Проводниками называются материальные тела, в которых при наличии электрического поля возникает упорядоченное движение зарядов, то есть электрический ток. Закон, связывающий силу тока $I$, протекающего по проводнику, с разностью потенциалов (напряжением) $U$, приложенной к его концам, был открыт экспериментально Георгом Омом (1787–1854) и имеет вид $$I=\frac{U}{R}, \tag{1}$$ где $R$ — величина, называемая сопротивлением проводника. Рассмотрим малый элемент проводника длиной $l$ и поперечным сечением $S$, к концам которого приложена разность потенциалов $U$. Пусть $\sigma$ — удельная электрическая проводимость вещества, которая является величиной, обратной удельному электрическому сопротивлению $\rho$. Электрическое сопротивление элемента проводника и сила тока, текущего по нему, равны$$R=\rho\frac{l}{S}=\frac{1}{\sigma}\frac{l}{S}, \quad I=jS, \tag{2}$$где введена плотность тока $j$, представляющая собой количество заряда, проходящего в единицу времени через единицу поперечного сечения проводника и зависящая от концентрации электронов и их средней скорости упорядоченного движения.  Принимая во внимание, что $E=U/l$ — напряженность электрического поля, из $(1)$ и $(2)$ получаем локальную (дифференциальную) форму записи закона Ома $$j=\sigma E. \tag{3}$$ Учитывая, что направления векторов напряженности электрического поля и плотности тока в проводнике одинаковы, это соотношение можно записать в векторном виде $$\operatorname{j}=\sigma\operatorname{E}. \tag{4}$$
Исходя из закона Джоуля-Ленца, впервые открытом Джеймсом Джоулем и позже Эмилем Ленцем, определите объемную плотность тепловой мощности $P_V$, выделяемой в проводнике, то есть теплоты, образующейся в $1~м^3$ проводника за $1~с$. Ответ выразите через $E$ и $\sigma$ . Немецкий физик Пауль Друде, после открытия Джозефом Джоном Томпсоном электрона в 1900 году, предложил так называемую классическую теорию электропроводности металлов. Согласно этой теории электроны с концентрацией $n$, массой $m$ и зарядом $−e$ могут свободно перемещаться в ионной кристаллической решетке металла, периодически сталкиваясь с ионами в узлах и передавая им свою кинетическую энергию.Действительное движение электрона очень сложное, поскольку он находится в хаотическом тепловом движении. Под влиянием внешнего поля все электроны получают одинаковое ускорение и приобретают дополнительную скорость. В результате возникает упорядоченное движение электронов, то есть электрический ток. Нас будет интересовать только это упорядоченное движение электронов, которое накладывается на их хаотическое тепловое движение.  Так как реальная картина электропроводности очень сложна, примем следующую упрощенную модель. Допустим, что электрон с начальной нулевой скоростью ускоряется в течении времени $\tau$, затем сталкивается с ионом и отдает ему всю приобретенную кинетическую энергию. Затем он снова начинает ускоряться, через время $\tau$ снова сталкивается с ионом и так далее. $\textit{При этом электроны между собой не взаимодействуют}$.
Определите вектор средней упорядоченной скорости движения электронов $\operatorname{u}$. Ответ выразите через $e$, $\operatorname{E}$, $m$ и $\tau$.
Плотность тока определяется компонентой средней скорости, параллельной вектору напряженности внешнего электрического поля $E$. Покажите, что в этой модели справедлив закон Ома и найдите проводимость металла $\sigma$. Ответ выразите через $e$, $n$, $m$ и $\tau$.
Какое количество теплоты $Q_V$ передают электроны кристаллической решетке в $1~м^3$ проводника за $1~с$. Ответ выразите через $e$, $\operatorname{E}$, $n$, $m$ и $\tau$. Важным гальваномагнитным явлением является изменение проводимости проводника, помещенного в поперечное магнитное поле. Это явление называется эффектом магнетосопротивления. Как показывает опыт, относительное изменение удельной проводимости $\Delta \sigma/\sigma$ при не очень сильных магнитных полях с индукцией $B$ выражается формулой $$\frac{\Delta\sigma}{\sigma}=\frac{\sigma(B)-\sigma(B=0)}{\sigma(B=0)}=\mu B^{\nu}, \tag{5}$$ где $\mu$ и $\nu$ — некоторые постоянные.
Найдите зависимости проекций скорости электрона на оси координат $u_x(t)$ и $u_y(t)$ от времени $t$ между двумя последовательными столкновениями. Ответ выразите через $e$, $E$, $B$, $m$ и $t$.
Плотность тока определяется компонентой средней скорости, параллельной вектору напряженности внешнего электрического поля $E$. Считая величину индукции магнитного поля $B$ достаточно малой, определите значения постоянных $\mu$ и $\nu$ в формуле $(5)$. Ответ выразите через $e$, $m$ и $\tau$. Эдвин Холл в 1879 году открыл явление возникновения поперечной разности потенциалов, называемой холловским напряжением, при помещении проводника с током в постоянное магнитное поле. В простейшем рассмотрении эффект Холла выглядит следующим образом. Пусть через металлический брус в слабом магнитном поле $B$ течёт электрический ток под действием напряжённости внешнего электрического поля $E$. Магнитное поле будет отклонять электроны от их прямолинейного движения к одной из граней бруса. Таким образом, сила Лоренца приведёт, в отличие от магнетосопротивления, к накоплению отрицательного заряда возле одной грани бруска и положительного — возле противоположной. Накопление заряда будет продолжаться до тех пор, пока возникшее поперечное электрическое поле зарядов $E_H$ (направленное на представленном выше рисунке вдоль оси $Oy$) $\textbf{полностью не скомпенсирует}$ за время $\tau$ поперечное смещение электронов.
Внимательно посмотрите на второй рисунок, приведенный выше. Возле какой из граней, верхней или нижней, будет происходить накопление отрицательного заряда?
Найдите зависимости проекций скорости электрона на оси координат $u_x(t)$ и $u_y(t)$ от времени $t$ между двумя столкновениями. Ответ выразите через $e$, $E$, $E_H$, $B$, $m$ и $t$.
Найдите холловскую напряженность поперечного электрического поля $E_H$. Ответ выразите через $e$, $E$, $B$, $m$ и $\tau$, а затем через $e$, $j$, $B$ и $n$.
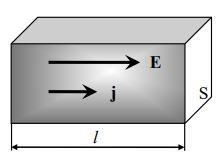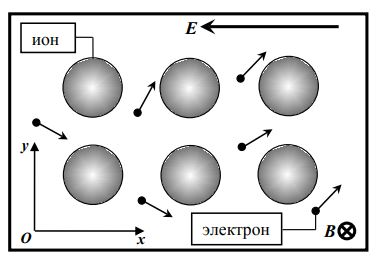
Исходя из закона Джоуля-Ленца, впервые открытом Джеймсом Джоулем и позже Эмилем Ленцем, определите объемную плотность тепловой мощности $P_V$, выделяемой в проводнике, то есть теплоты, образующейся в $1~м^3$ проводника за $1~с$. Ответ выразите через $E$ и $\sigma$ .
Решение: По закону Джоуля-Ленца, мощность, выделяемая в проводнике в виде тепла, равна$$P=\frac{U^2}{R}, \tag{1}$$а значит объемная плотность тепловой мощности $P_V$ равна$$P_V=\frac{U^2}{RV}=\frac{U^2}{RSl}. \tag{2}$$Используя$$R=\rho\frac{l}{S}=\frac{1}{\sigma}\frac{l}{S} \text{ и } E=\frac{U}{l}, \tag{3}$$получаем$$P_V=\sigma E^2. \tag{4}$$
Ответ: $$P_V=\sigma E^2.$$

Определите вектор средней упорядоченной скорости движения электронов $\operatorname{u}$. Ответ выразите через $e$, $\operatorname{E}$, $m$ и $\tau$.
Решение: Второй закон Ньютона для свободно движения электрона в постоянном электрическом поле имеет вид$$m\operatorname{a}=\operatorname{F}=-e\operatorname{F}. \tag{5}$$Из уравнения $(5)$ следует, что за время $\tau$ электрон пройдет расстояние$$s=\frac{a\tau^2}{2}, \tag{6}$$а значит средняя скорость движения электрона равна$$u=\frac{s}{\tau}=\frac{a\tau}{2}=\frac{eE\tau}{2m}, \tag{7}$$или в векторном виде$$\operatorname{u}=-\frac{e\tau}{2m}\operatorname{E}. \tag{8}$$
Ответ: $$\operatorname{u}=-\frac{e\tau}{2m}\operatorname{E}.$$

Плотность тока определяется компонентой средней скорости, параллельной вектору напряженности внешнего электрического поля $E$. Покажите, что в этой модели справедлив закон Ома и найдите проводимость металла $\sigma$. Ответ выразите через $e$, $n$, $m$ и $\tau$.
Решение: Плотность электрического тока зависит от концентрации, заряда и средней скорости движения частиц следующим образом$$\operatorname{j}=-ne\operatorname{u}=\frac{e^2n\tau}{2m}\operatorname{E}, \tag{9}$$то есть справедлив закон Ома, при этом удельная проводимость равна$$\sigma=\frac{e^2n\tau}{2m}. \tag{10}$$
Ответ: $$\sigma=\frac{e^2n\tau}{2m}. $$

Какое количество теплоты $Q_V$ передают электроны кристаллической решетке в $1~м^3$ проводника за $1~с$. Ответ выразите через $e$, $\operatorname{E}$, $n$, $m$ и $\tau$.
Решение: Каждый электрон при столкновении с ионом передает ему свою кинетическую энергию перед столкновением, равную $$E_k=\frac{mu_{\max}^2}{2}=\frac{m}{2}\left(\frac{eE\tau}{m}\right)^2. \tag{11}$$По определению концентрации, в одном кубическом метре проводника находится $n$ электронов, каждый из которых передает свою кинетическую энергию $(11)$ за время $\tau$. Значит, количество теплоты $Q_V$ передают электроны кристаллической решетке в $1~м^3$ проводника за $1~с$ равно$$Q_V=\frac{nE_k}{\tau}=\frac{nmu^2}{2\tau}=\frac{e^2n\tau}{2m}E^2=\sigma E^2. \tag{12}$$Это выражение совпадает с $(4)$, тем самым в модели Друде выводится закон Джоуля-Ленца.
Ответ: $$Q_V=\frac{e^2n\tau}{2m}E^2. $$

Найдите зависимости проекций скорости электрона на оси координат $u_x(t)$ и $u_y(t)$ от времени $t$ между двумя последовательными столкновениями. Ответ выразите через $e$, $E$, $B$, $m$ и $t$.
Решение: В присутствие магнитного поля уравнение движения электрона имеет вид$$m\frac{d\operatorname{u}}{dt}=-e\operatorname{E}-e\operatorname{u}\times\operatorname{B}. \tag{13}$$В проекциях на оси координат уравнение $(13)$ имеет вид$$m\frac{du_x}{dt}=eE+eBu_y, \tag{14}$$$$m\frac{du_y}{dt}=-eBu_x, \tag{15}$$$$m\frac{du_z}{dt}=0. \tag{16}$$Из уравнения $(16)$ следует, что движение электрона происходит в плоскости $Oxy$. Сделаем в уравнениях $(14)-(15)$ замену $u^{\prime}_x=u_x$, $u^{\prime}_y=u_y+E/B$, тогда получим$$m\frac{du^{\prime}_x}{dt}=eBu_y, \tag{17}$$$$m\frac{du^{\prime}_y}{dt}=-eBu^{\prime}_x. \tag{18}$$Из уравнений $(17)$ и $(18)$ находим общее решение в виде уравнений гармонических колебаний$$u^{\prime}_x=A\cos(\omega t+\alpha), \tag{19}$$$$u^{\prime}_y=A\sin(\omega t+\alpha), \tag{20}$$или для первоначальных переменных$$u_x=A\cos(\omega t+\alpha), \tag{21}$$$$u_y=A\sin(\omega t+\alpha)-\frac{E}{B}, \tag{22}$$где $\omega=eB/m$.Из начальных условий $u_x=0$ и $u_y=0$, получаем значения постоянных $A=E/B$ и $\alpha=\pi/2$. Подстановка в $(21)$ и $(22)$, дает$$u_x(t)=\frac{E}{B}\sin\left(\frac{eB}{m}t\right), \tag{23}$$$$u_y(t)=\frac{E}{B}\left[1-\cos\left(\frac{eB}{m}t\right)\right]. \tag{24}$$
Ответ: $$u_x(t)=\frac{E}{B}\sin\left(\frac{eB}{m}t\right),$$$$u_y(t)=\frac{E}{B}\left[1-\cos\left(\frac{eB}{m}t\right)\right].$$

Плотность тока определяется компонентой средней скорости, параллельной вектору напряженности внешнего электрического поля $E$. Считая величину индукции магнитного поля $B$ достаточно малой, определите значения постоянных $\mu$ и $\nu$ в формуле $(5)$. Ответ выразите через $e$, $m$ и $\tau$.
Решение: При малых значениях индукции магнитного поля выражение $(23)$ принимает вид$$u_x=\frac{eE}{m}t-\frac{e^3EB^2}{6m^3}t^3. \tag{25}$$Значит путь, пройденный электроном вдоль оси $OX$ за время $\tau$ равен$$s=\frac{eE}{2m}\tau^2-\frac{e^3EB^2}{24m^3}\tau^4, \tag{26}$$а средняя скорость$$u_{av}=\frac{s}{\tau}=\frac{eE}{2m}\tau-\frac{e^3EB^2}{24m^3}\tau^3. \tag{27}$$Поэтому относительное изменение проводимости равно$$\frac{\Delta\sigma}{\sigma}=\frac{neu_{av}(B)-neu_{av}(B=0)}{neu_{av}(B=0)}=-\frac{1}{12}\left(\frac{e\tau B}{m}\right)^2, \tag{28}$$откуда получаем$$\mu=-\frac{1}{12}\left(\frac{e\tau}{m}\right)^2, \quad \nu=2. \tag{29}$$
Ответ: $$\mu=-\frac{1}{12}\left(\frac{e\tau}{m}\right)^2, \quad \nu=2.$$

Внимательно посмотрите на второй рисунок, приведенный выше. Возле какой из граней, верхней или нижней, будет происходить накопление отрицательного заряда?
Решение: Сила Лоренца, действующая на электроны направлена к нижней грани, следовательно на ней будут накапливаться электроны.
Ответ: Накопление отрицательного заряда будет происходить возле нижней грани.

Найдите зависимости проекций скорости электрона на оси координат $u_x(t)$ и $u_y(t)$ от времени $t$ между двумя столкновениями. Ответ выразите через $e$, $E$, $E_H$, $B$, $m$ и $t$.
Решение: Так как электроны накапливаются на нижней грани, значит холловская напряженность электрического поля направлена против направления оси $Oy$. В проекциях на оси координат уравнение $(13)$ имеет вид$$m\frac{du_x}{dt}=eE+eBu_y, \tag{30}$$$$m\frac{du_y}{dt}=eE_H-eBu_x, \tag{31}$$$$m\frac{du_z}{dt}=0. \tag{32}$$Из уравнения $(32)$ следует, что движение электрона происходит в плоскости $Oxy$. Сделаем в уравнениях $(30)-(31)$ замену $u^{\prime}_x=u_x-E_H/B$, $u^{\prime}_y=u_y+E/B$, тогда получим$$m\frac{du^{\prime}_x}{dt}=eBu_y, \tag{33}$$$$m\frac{du^{\prime}_y}{dt}=-eBu^{\prime}_x. \tag{34}$$Из уравнений $(33)$ и $(34)$ находим общее решение в виде уравнений гармонических колебаний $$u^{\prime}_x=A\cos(\omega t+\alpha), \tag{35}$$$$u^{\prime}_y=A\sin(\omega t+\alpha), \tag{36}$$или для первоначальных переменных$$u_x=A\cos(\omega t+\alpha)+\frac{E_H}{B}, \tag{37}$$$$u_y=A\sin(\omega t+\alpha)-\frac{E}{B}, \tag{38}$$где $\omega=eB/m$.Из начальных условий $u_x=0$ и $u_y=0$, получаем следующее решение$$u_x(t)=\frac{E}{B}\sin\left(\frac{eB}{m}t\right)+\frac{E_H}{B}\left[1-\cos\left(\frac{eB}{m}t\right)\right], \tag{39}$$$$u_y(t)=\frac{E_H}{B}\sin\left(\frac{eB}{m}t\right)-\frac{E}{B}\left[1-\cos\left(\frac{eB}{m}t\right)\right]. \tag{40}$$
Ответ: $$u_x(t)=\frac{E}{B}\sin\left(\frac{eB}{m}t\right)+\frac{E_H}{B}\left[1-\cos\left(\frac{eB}{m}t\right)\right], $$$$u_y(t)=\frac{E_H}{B}\sin\left(\frac{eB}{m}t\right)-\frac{E}{B}\left[1-\cos\left(\frac{eB}{m}t\right)\right]. $$

Найдите холловскую напряженность поперечного электрического поля $E_H$. Ответ выразите через $e$, $E$, $B$, $m$ и $\tau$, а затем через $e$, $j$, $B$ и $n$.
Решение: При малых значениях индукции магнитного поля, условие отсутствия смещения по оси $Oy$ $y(\tau)=0$ через время $\tau$ дает$$\int\limits_0^ru_y(t)dt=0 \Rightarrow E_H=\frac{eE\tau}{3m}B, \tag{41}$$или$$E_H=\frac{2j}{3ne}B. \tag{42}$$
Ответ: $$E_H=\frac{2j}{3ne}B. $$
Темы:
T, Жаутыковские